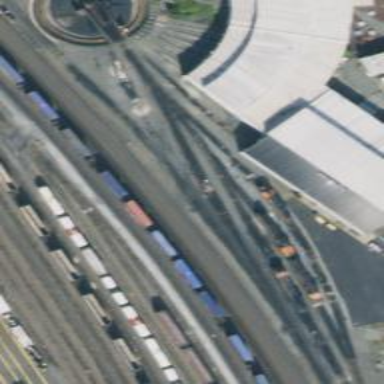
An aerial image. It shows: Railway yard in service.